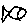
Label: fish